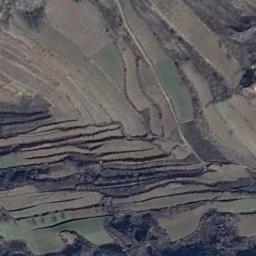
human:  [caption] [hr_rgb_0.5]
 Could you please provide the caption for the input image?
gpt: The terraces are not evenly spaced .

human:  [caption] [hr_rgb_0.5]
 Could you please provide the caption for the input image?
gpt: A large layer of brown and green mixed terraces .

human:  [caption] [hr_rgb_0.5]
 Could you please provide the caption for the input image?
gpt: The bare and green terrace is next to some trees .

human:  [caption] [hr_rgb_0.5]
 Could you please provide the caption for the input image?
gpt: There is a red house in the open space between the terraces .

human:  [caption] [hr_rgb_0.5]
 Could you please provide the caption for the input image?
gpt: There are some green bushes near the terraces .